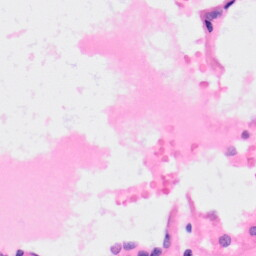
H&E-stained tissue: Kidney